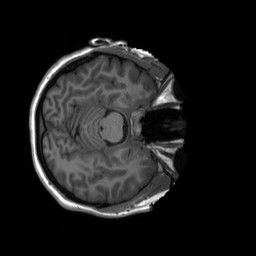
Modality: T1w
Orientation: axial
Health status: healthy
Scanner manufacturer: siemens
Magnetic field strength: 3 T
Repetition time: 2.3 s
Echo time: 0.00207 s